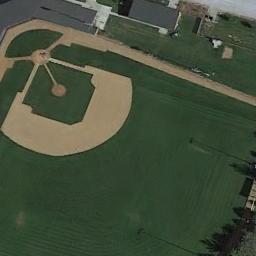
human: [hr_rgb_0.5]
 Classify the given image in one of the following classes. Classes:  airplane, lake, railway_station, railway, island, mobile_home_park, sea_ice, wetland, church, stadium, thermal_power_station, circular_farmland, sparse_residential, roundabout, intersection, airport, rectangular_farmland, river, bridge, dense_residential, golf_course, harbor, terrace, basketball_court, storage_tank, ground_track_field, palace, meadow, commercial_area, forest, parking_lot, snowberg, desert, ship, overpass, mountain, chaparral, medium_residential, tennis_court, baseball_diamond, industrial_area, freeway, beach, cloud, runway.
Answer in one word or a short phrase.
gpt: baseball_diamond